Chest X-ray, PA view. Patient: 37 years old, sex F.
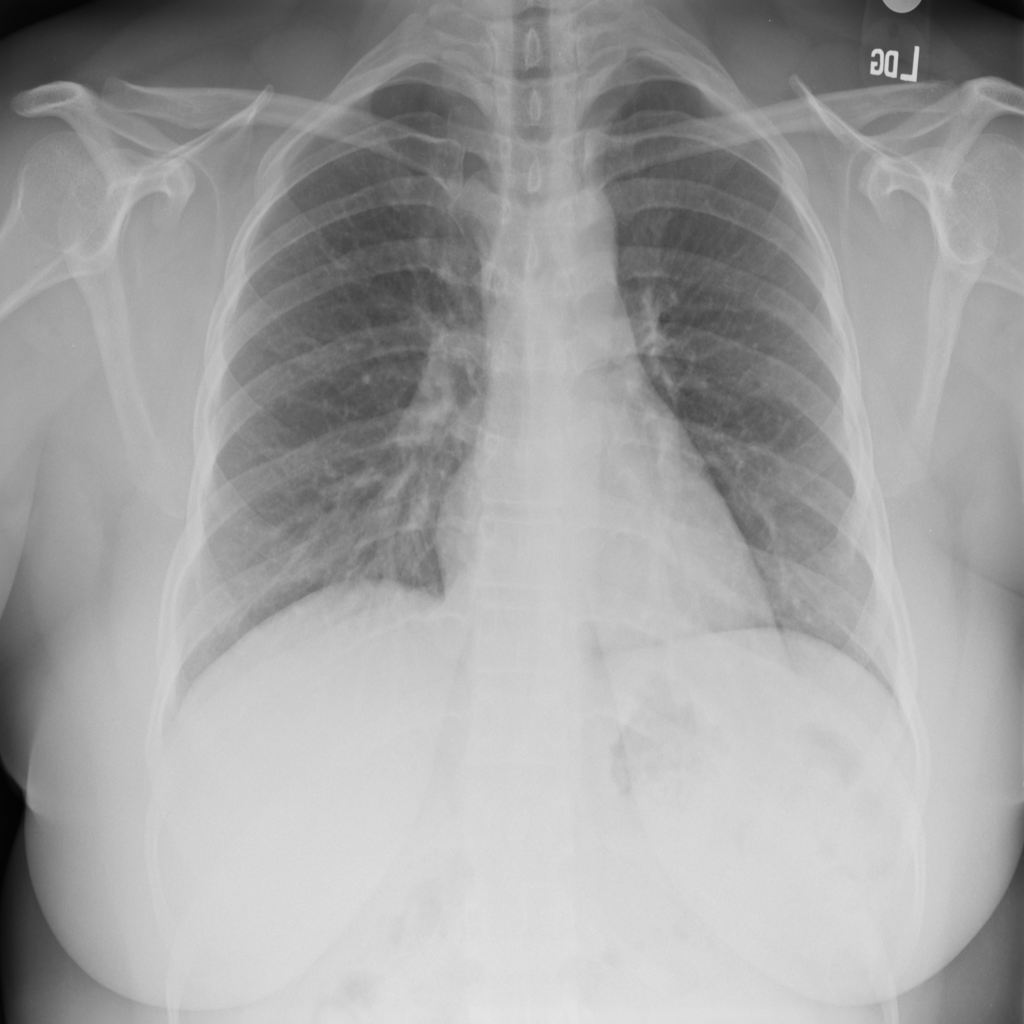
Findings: No Finding